Question: My aim is to find a smooth best fit line between this two circuit curvy shapes.
Is there any algorithm betten than mine that can find a set of points (or a curve) between two lines like this example?

The algorithm I have so far takes the inner part and for each point finds the closest, however this doesnt work because (look at the first corner).
(Red is the inner part, green is the outer part, blue is the optimised dots I have found)
Here is my jsfiddle:
<URL>
This is the algorithm:
'''
for (i = 0; i < coords[0].length; i++) {
var currentI = coords[0][i];
j = 0;
var currentJ = coords[0][j];
currentDist = dist(currentI,currentJ);
for (j=1; j < coords[1].length; j++) {
possibleJ = coords[1][j];
possibleDist = dist(currentI, possibleJ);
if (possibleDist < currentDist) {
currentJ = possibleJ;
currentDist = possibleDist;
} else {
}
}
b_context.fillRect(
(currentI.x+currentJ.x)/2+maxX,
(currentI.y+currentJ.y)/2+maxY,
1, 1);
}
'''
Thanks
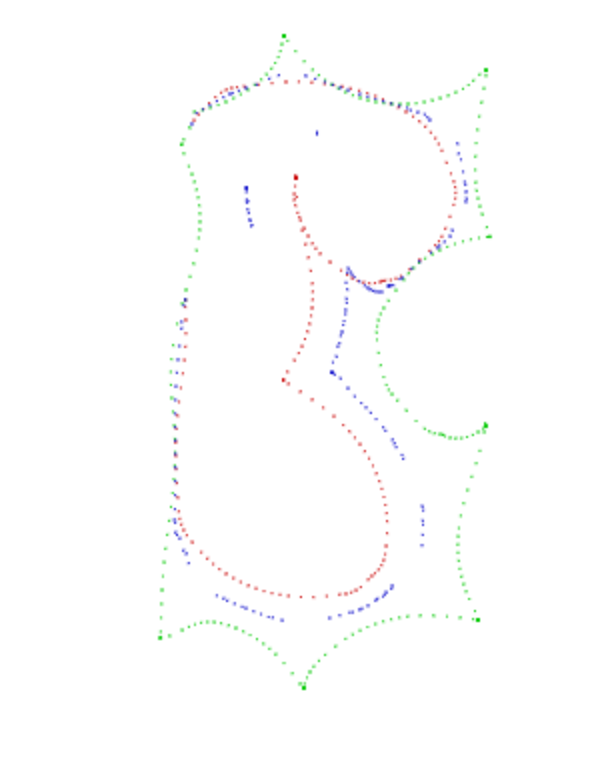
Answer: I would try least-squares-algorithm.
You have a number of points: y0 and x0 and y1 and x1 for the first and the second curve respectively.
You want to find a curve y(t) and x(t) which is smooth and in-between the two given curves.
So there is the distance between the first curve(x0(t), y0(t)) to your to be calculated curve(x(t), y(t)):
S0=SumOverAllT(x0(t)-x(t))^2 + (y0(t) - y(t))^2
The same for the second curve:
S1=SumOverAllT(x1(t)-x(t))^2 + (y1(t) - y(t))^2
The sum of both sums:
S=S0+S1
You will have a set of parameters which you want to determine.
E.g. if you use polynomials:
x(t)=ax+bx*t+cx*t^2+dx*t^3....
y(t)=ay+by*t+cy*t^2+dy*t^3....
You will then calculate
dS/dax, dS/dbx, dS/dcx, ....
for all parameters to be calculated
and set these derivatives to zero:
dS/dax==0
dS/dbx==0
....
This will give you a set of linear equations which can be attacked by the gauss algorithm or whatever method to solve a system of linear equations.
If you're using polynomials it might happen that the curve calculated oscillates strongly.
In this case I would suggest to try to minimize the integral of the square of the second derivative:
I=integral((d^2x/dt^2)^2 + (d^2y/dt^2)^2, dt)
you would calculate the differential of I vs. some additional parameters which you did not use for above system of equation -- adding a parameter rx and calculating dI/drx==0 -- thus you have one more parameter and one more equation.
Anybody with a PHD in mathematics please advice me on any stupidity I mentioned above.
Also search the internet for:
- -
A better approach would be to use splines -- piecewise continuous polynomials, so that
- - -
is continuous.
Look up or buy Numerical recipes to find code which does exactly this.
For spline approximation you would have a set of polynomials:
x0(t)=a0x + b0x*(t - t0) + c0x*(t-t0)^2 + d0x*(t - t0)^3....
x1(t)=a1x + b1x*(t - t0) + c1x*(t-t0)^2 + d1x*(t - t0)^3....
Every polynomial would only be used to cover the matching t=t0..t1 between two given points.
You would then add equations to make certain that the value, first and second derivatives are identical for two neighboring polynomials.
And set the 2 derivative for the first and last polynomial to zero.
x0(t)
y0(t)
x1(t)
y1(t)
x(t)=(x0(t) + (x1(t)-x0(t))/2
y(t)=(y0(t) + (y1(t)-y0(t))/2
To make certain, that your calculated line one of the given lines, you could minimize (sum(sum(1/(x0-x)^2)) + sum(sum(1/(x1-x)^2)))